Field crop: maize
Growth stage: 2
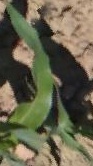
Species: maize